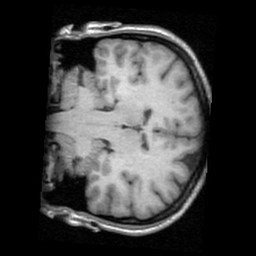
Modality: T1w
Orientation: coronal
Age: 38